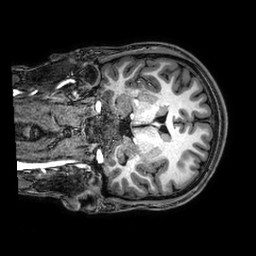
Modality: T1w
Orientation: coronal
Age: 20
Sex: male
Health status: healthy